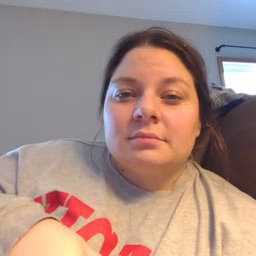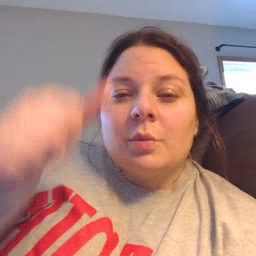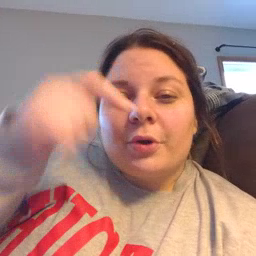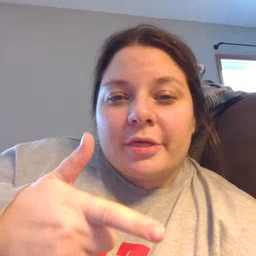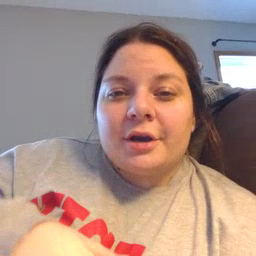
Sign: brother